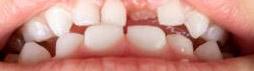
Condition: hypodontia